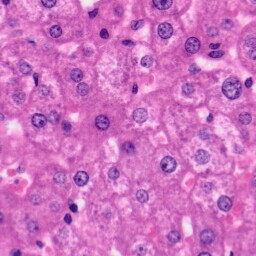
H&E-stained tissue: Liver